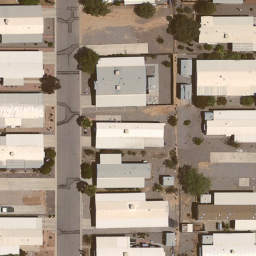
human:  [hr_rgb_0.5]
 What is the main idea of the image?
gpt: mobile home park